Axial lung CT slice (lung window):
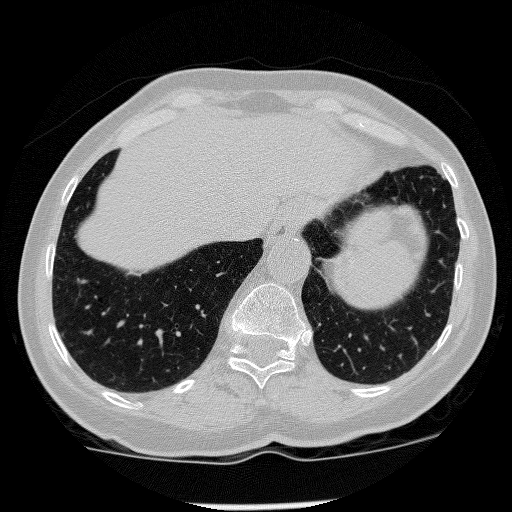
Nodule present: no